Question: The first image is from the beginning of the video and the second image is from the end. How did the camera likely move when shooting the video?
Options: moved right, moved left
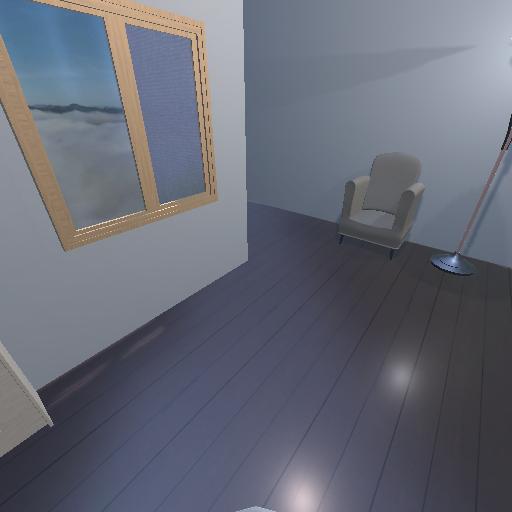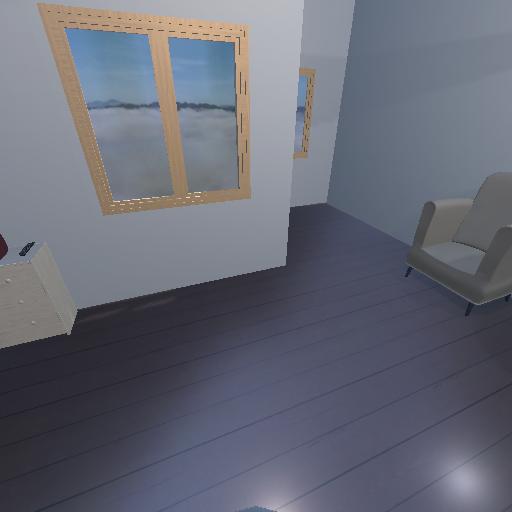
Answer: moved right